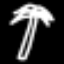
Label: palm tree